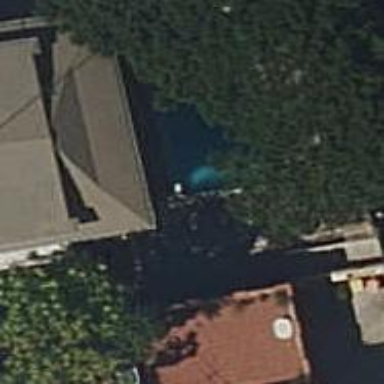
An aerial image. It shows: Swimming pool located in leisure land.